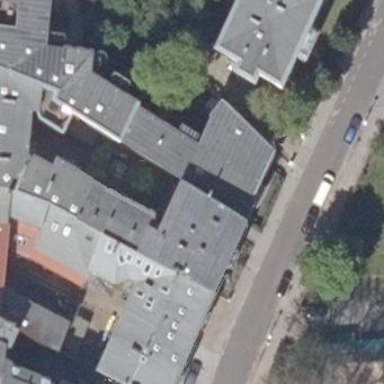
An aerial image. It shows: Historic apartment building with flat roof.